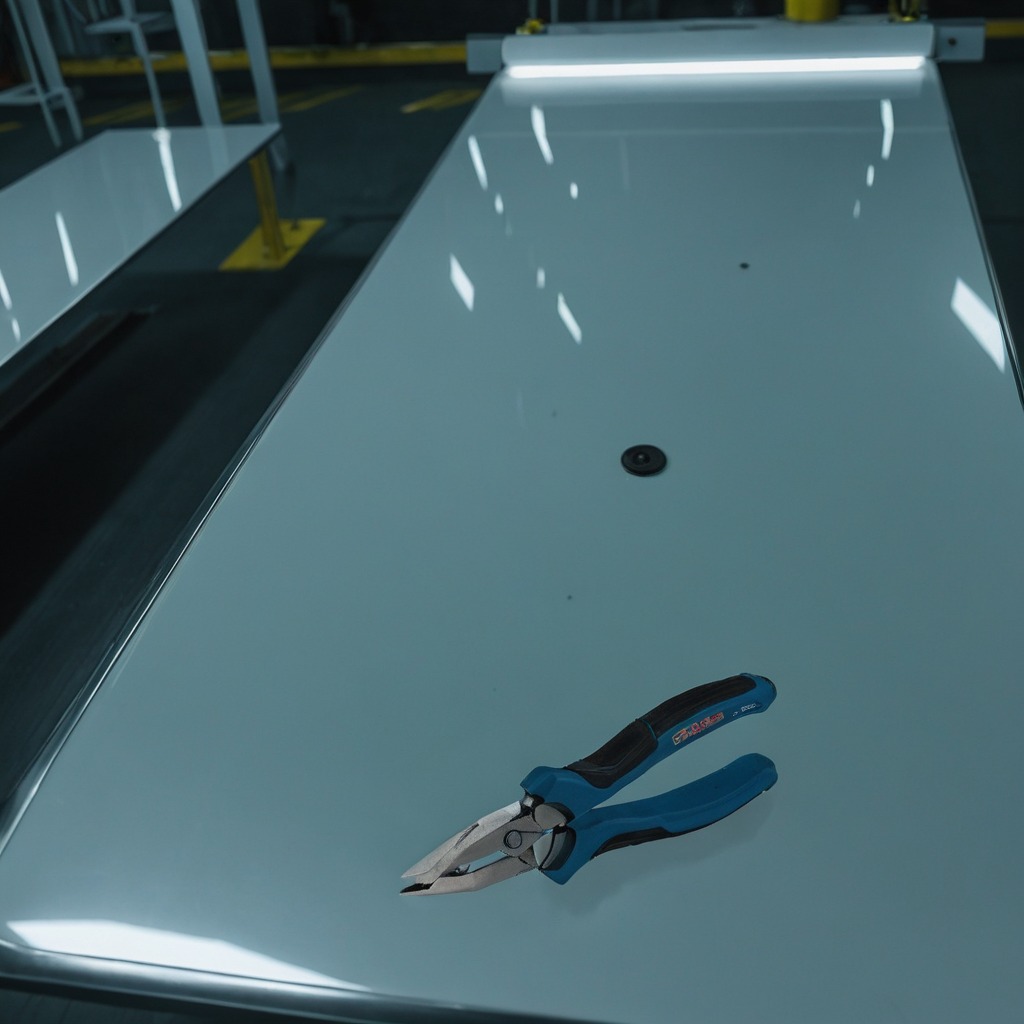
A plier is lying on a high-gloss table in a ship maintenance bay industrial lighting.